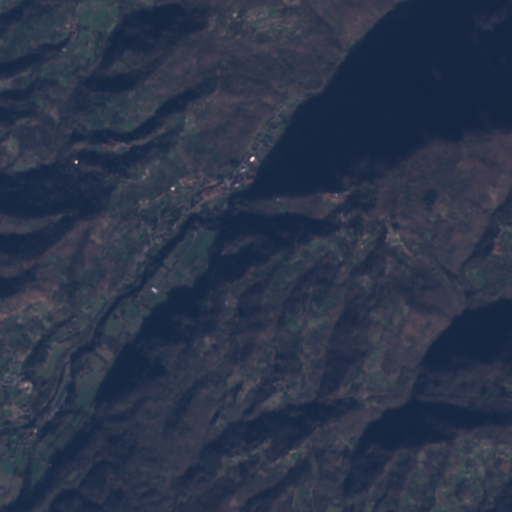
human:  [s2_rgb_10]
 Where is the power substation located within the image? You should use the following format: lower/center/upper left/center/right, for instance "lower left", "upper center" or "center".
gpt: The power substation is located in the lower center of the image.
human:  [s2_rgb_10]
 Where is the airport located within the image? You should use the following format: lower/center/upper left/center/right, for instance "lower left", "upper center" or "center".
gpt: There is no airport in the image.